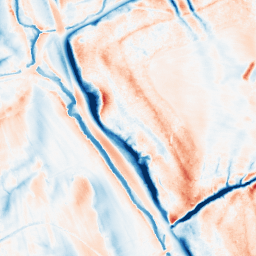
Category: classical
Decomposition family: gaussian_anisotropic
Decomposition parameters: sigma_x: 10
sigma_y: 2
Upsampling method: sinc_blackman
Upsampling parameters: scale: 2
kernel_size: 16
Upsampling scale: 2